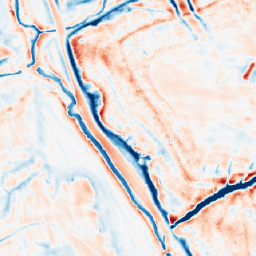
Category: edge_preserving
Decomposition family: bilateral
Decomposition parameters: d: 21
sigma_color: 75
sigma_space: 50
Upsampling method: nearest
Upsampling parameters: scale: 2
Upsampling scale: 2